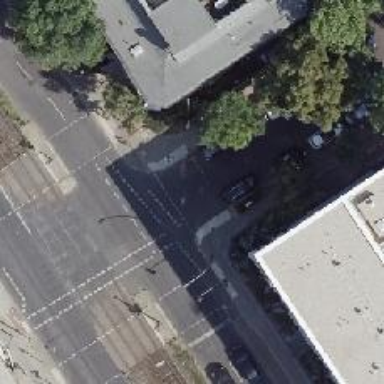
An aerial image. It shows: Crossing with traffic signals.